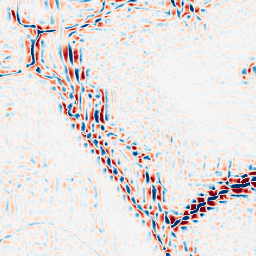
Category: wavelet
Decomposition family: wavelet_reverse_biorthogonal
Decomposition parameters: wavelet: rbio4.4
level: 3
Upsampling method: cubic_mitchell
Upsampling parameters: scale: 2
Upsampling scale: 2